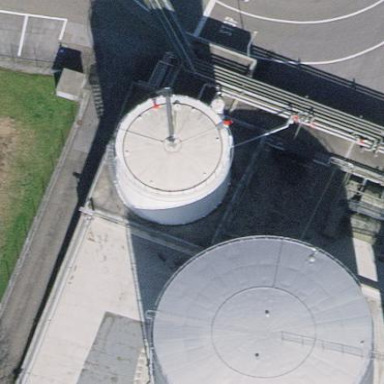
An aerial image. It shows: Storage tank building.